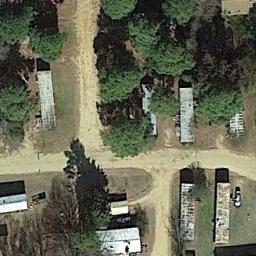
Label: residential